Field crop: maize
Growth stage: 2
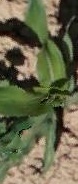
Species: maize